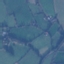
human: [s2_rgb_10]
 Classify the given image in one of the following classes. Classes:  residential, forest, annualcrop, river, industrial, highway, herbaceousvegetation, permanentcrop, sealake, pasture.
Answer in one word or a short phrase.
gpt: Pasture